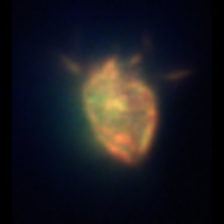
Taxon: Ciliates
Group: Other